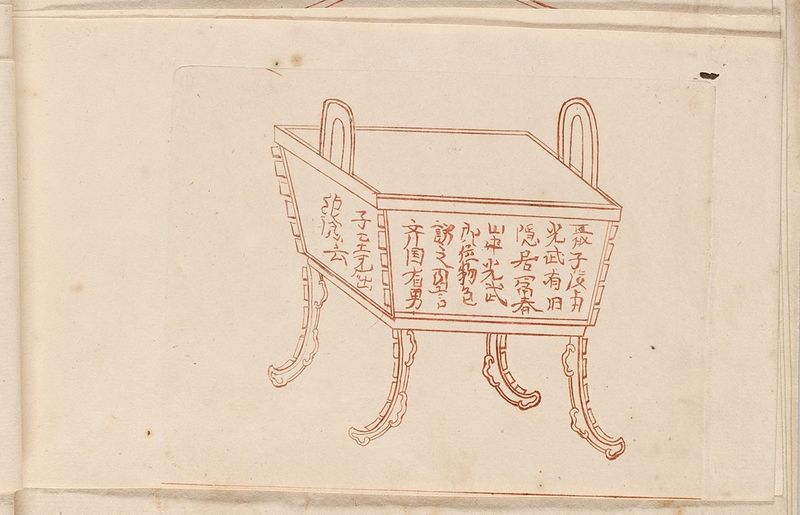
Titel: Gefäß, Blatt aus der Folge 'Picturae Sinicae'
Künstler: Pieter Schenk
Standort: Hamburg
Institution: Museum für Kunst und Gewerbe Hamburg
Schlagwörter: tisch, zeichnung, rot, möbel, blatt, henkel, füße, schrift, papier, grafik, graphik, ornamente, korb, japanisch, schriftzeichen, fotografie, photographie, druckgraphik, druckgrafik, radierung, buchstaben, entwurf, kunstgewerbe, kunsthandwerk, objekt, alphabet, gerippt, reproduktionen, industriedesign, kanji, druckerzeugnisse, japanische schriftzeichen, gefäß, behälter, ornamentstich, vorlageblätter, rotdruck, japanisc